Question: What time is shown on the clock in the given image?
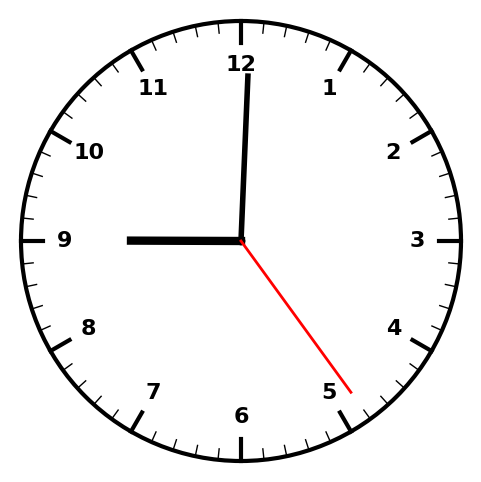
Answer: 09:00:24